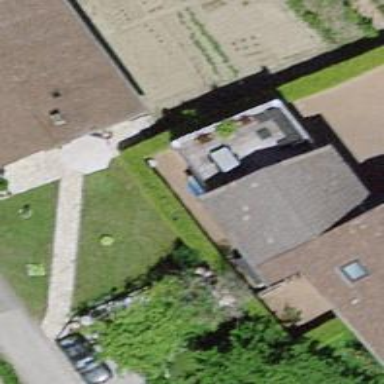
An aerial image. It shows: Group of garages.